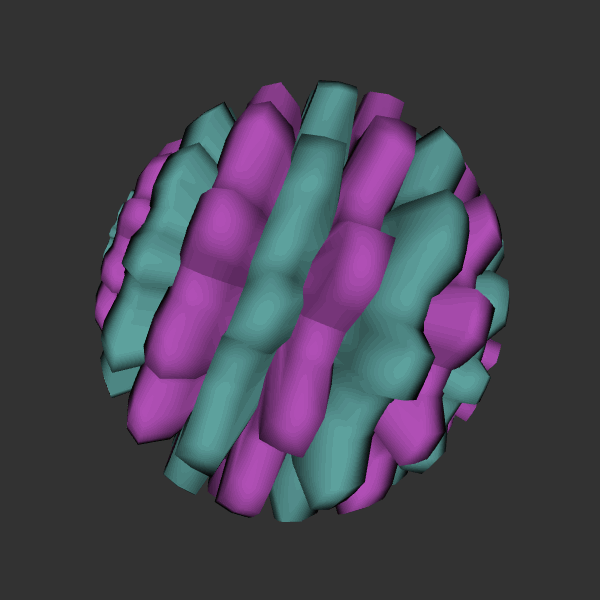
Background: dark